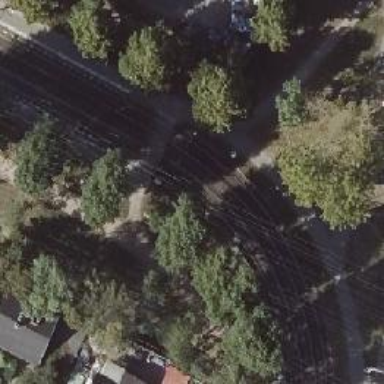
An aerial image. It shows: Uncontrolled crossing along footway.